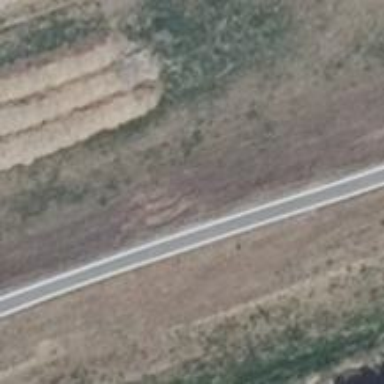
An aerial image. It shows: Asphalt path.